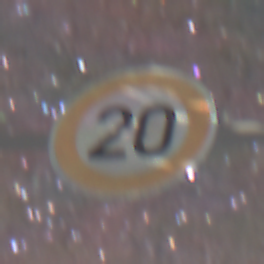
Verkehrszeichen: Geschwindigkeit20
Umgebung: Outdoor, Nature
Tageszeit: Night
Wetter: Clear
Licht: Natural
Jahreszeit: NotSpecified
Kontrast: LowContrast